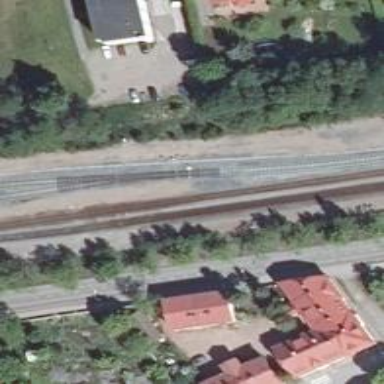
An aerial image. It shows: Railway signal.